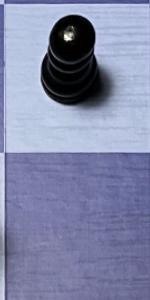
Label: Empty